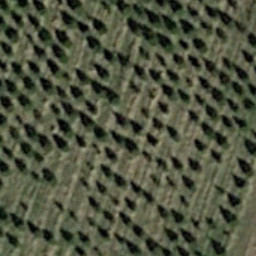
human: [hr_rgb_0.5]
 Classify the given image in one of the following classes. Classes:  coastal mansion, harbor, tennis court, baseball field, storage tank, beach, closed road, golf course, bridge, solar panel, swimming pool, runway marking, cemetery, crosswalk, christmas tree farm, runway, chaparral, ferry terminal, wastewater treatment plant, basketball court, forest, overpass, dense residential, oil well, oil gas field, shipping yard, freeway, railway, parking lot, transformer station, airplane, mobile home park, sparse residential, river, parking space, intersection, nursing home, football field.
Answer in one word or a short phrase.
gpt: christmas tree farm